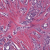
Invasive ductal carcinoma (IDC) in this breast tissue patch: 1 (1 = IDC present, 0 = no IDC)